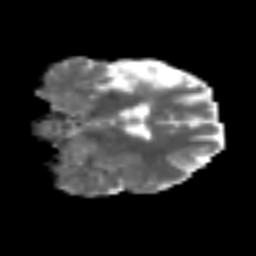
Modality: MD
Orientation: coronal
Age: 68
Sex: female
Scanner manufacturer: siemens
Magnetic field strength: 3 T
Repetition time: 6.1 s
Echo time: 0.101 s